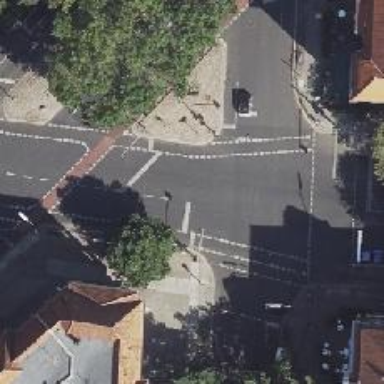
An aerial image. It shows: Tertiary road with asphalt surface. There is lane for cyclists on both sides of the road.